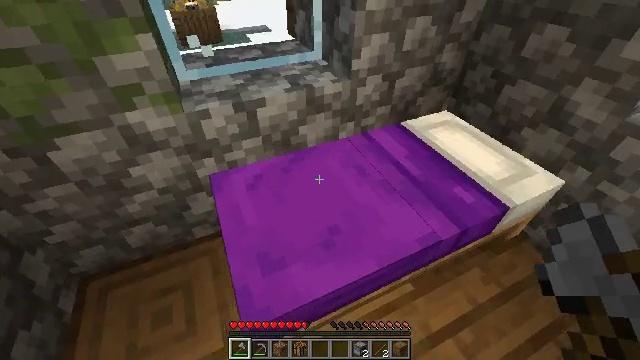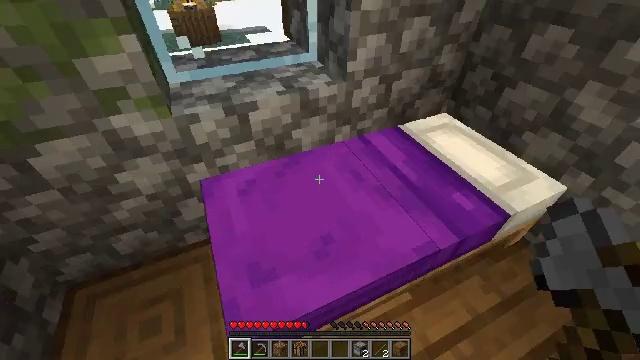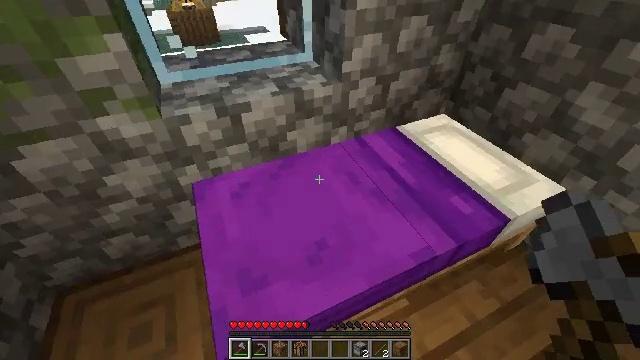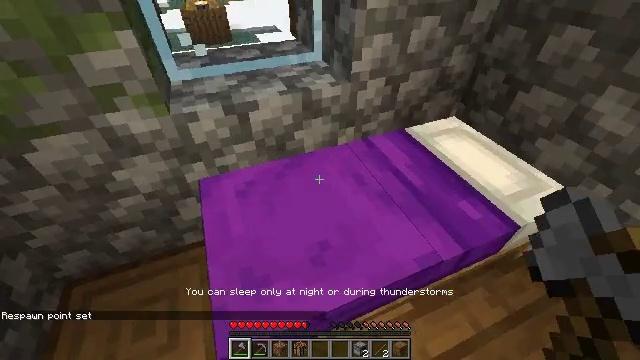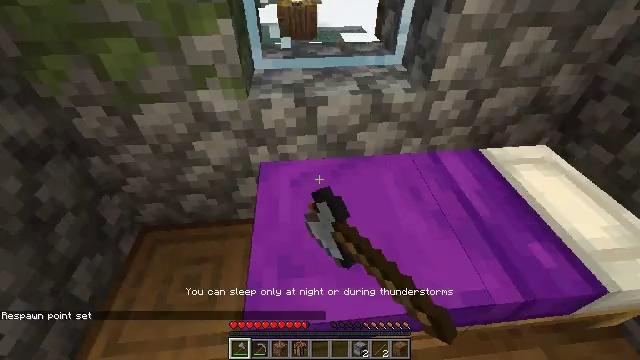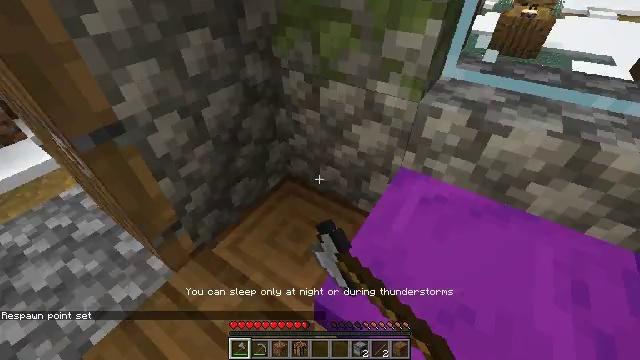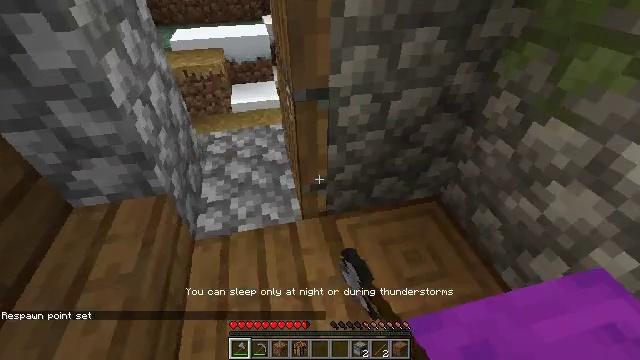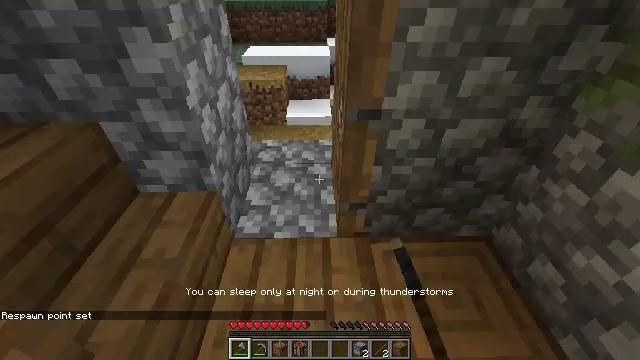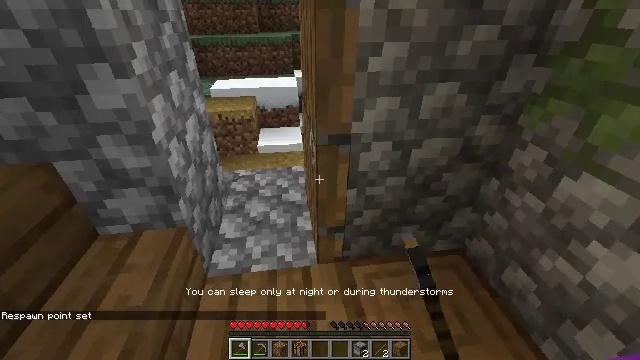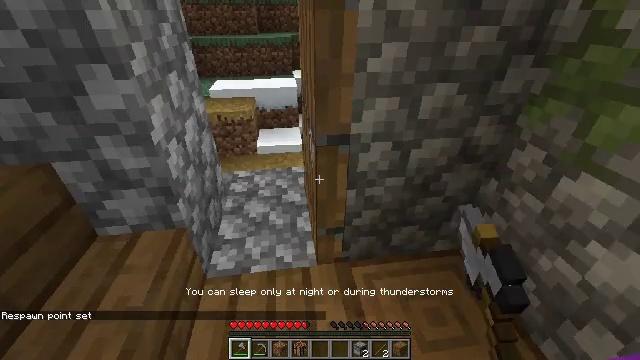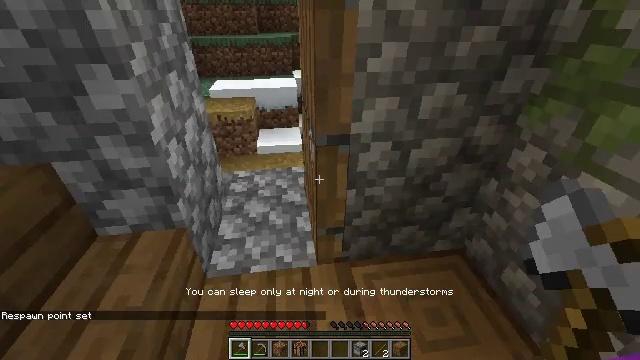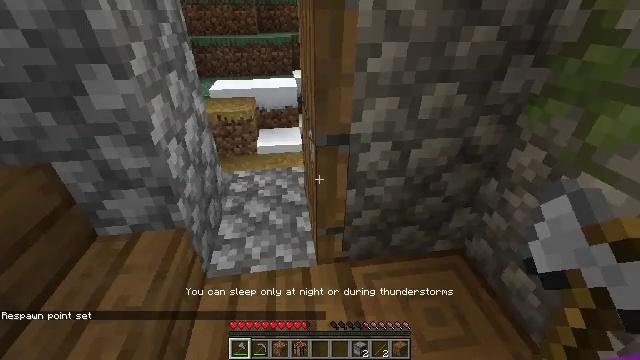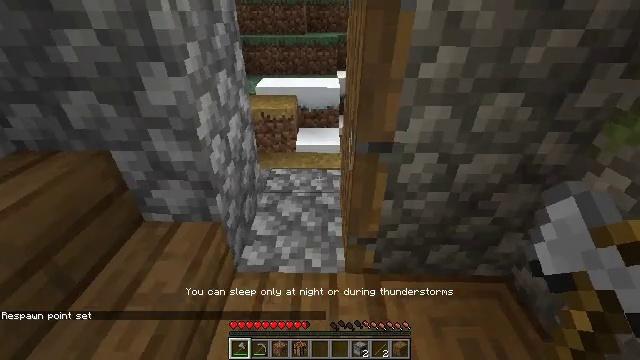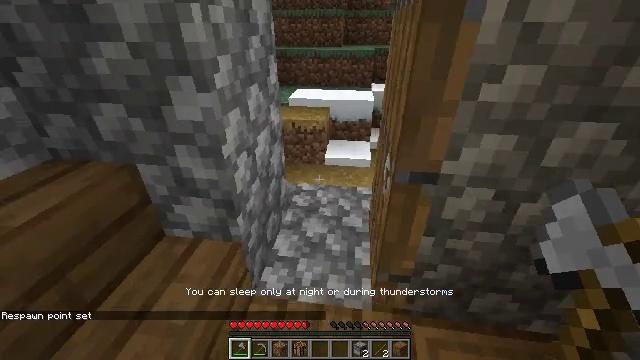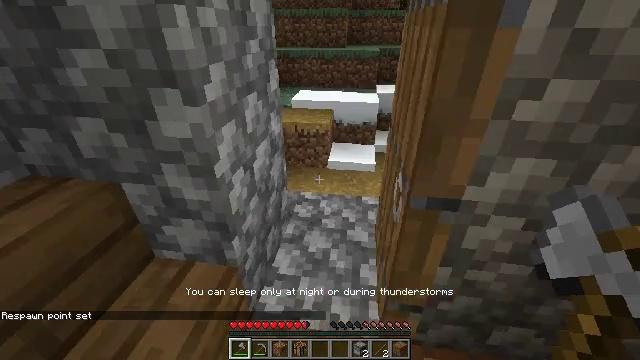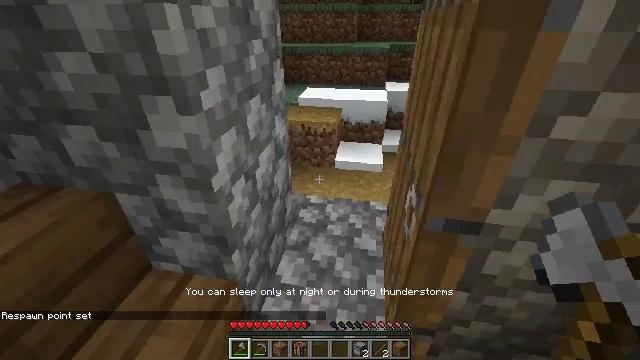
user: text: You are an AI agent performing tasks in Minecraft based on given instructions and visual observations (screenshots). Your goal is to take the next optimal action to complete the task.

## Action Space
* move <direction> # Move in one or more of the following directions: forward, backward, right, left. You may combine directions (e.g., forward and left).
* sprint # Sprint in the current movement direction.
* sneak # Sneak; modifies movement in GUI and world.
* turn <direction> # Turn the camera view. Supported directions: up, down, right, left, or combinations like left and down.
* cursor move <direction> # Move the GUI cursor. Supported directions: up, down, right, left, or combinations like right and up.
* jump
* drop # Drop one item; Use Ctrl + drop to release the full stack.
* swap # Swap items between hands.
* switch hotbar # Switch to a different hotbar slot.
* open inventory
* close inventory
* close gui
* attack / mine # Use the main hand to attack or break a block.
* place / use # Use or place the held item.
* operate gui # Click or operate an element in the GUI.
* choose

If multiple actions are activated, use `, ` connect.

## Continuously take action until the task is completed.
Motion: motion action
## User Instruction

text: Collect books by breaking the bookshelf.
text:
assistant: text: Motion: use / place
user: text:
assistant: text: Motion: no_op
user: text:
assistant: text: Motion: turn left
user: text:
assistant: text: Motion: turn left
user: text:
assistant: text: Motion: turn left
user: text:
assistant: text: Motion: turn left
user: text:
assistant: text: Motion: turn left and up
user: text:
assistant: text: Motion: turn right and up
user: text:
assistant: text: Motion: no_op
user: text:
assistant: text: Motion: no_op
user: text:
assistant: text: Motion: no_op
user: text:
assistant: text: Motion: move forward, turn left
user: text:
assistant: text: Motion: move forward, turn left and up
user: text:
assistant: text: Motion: move forward
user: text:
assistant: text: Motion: move forward, turn left
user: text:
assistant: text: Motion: move forward
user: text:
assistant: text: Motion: move forward, turn left
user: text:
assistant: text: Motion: move forward, turn left
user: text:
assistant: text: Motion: move forward
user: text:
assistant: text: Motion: move forward, turn left
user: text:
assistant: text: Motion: move forward
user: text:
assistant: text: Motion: move forward
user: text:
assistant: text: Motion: move forward
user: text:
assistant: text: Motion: move forward
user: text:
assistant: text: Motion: move forward, turn left and up
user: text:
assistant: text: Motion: move forward, sprint, turn left
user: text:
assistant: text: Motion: move forward and move right, sprint, turn left
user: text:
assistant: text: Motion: move forward and move right, sprint, turn left and up
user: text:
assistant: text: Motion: move forward and move right, sprint, turn left and up
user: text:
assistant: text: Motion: move forward and move right, turn left and up